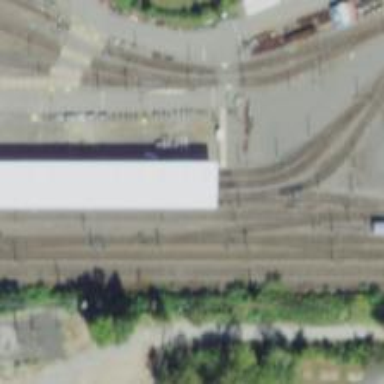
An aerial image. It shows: Light rail service yard with electrified contact lines.